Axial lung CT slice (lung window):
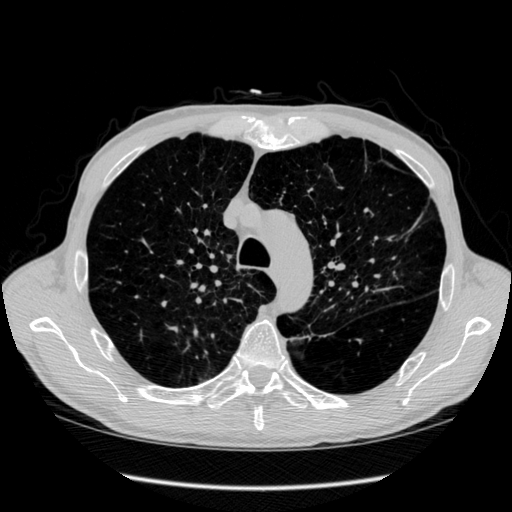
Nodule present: no